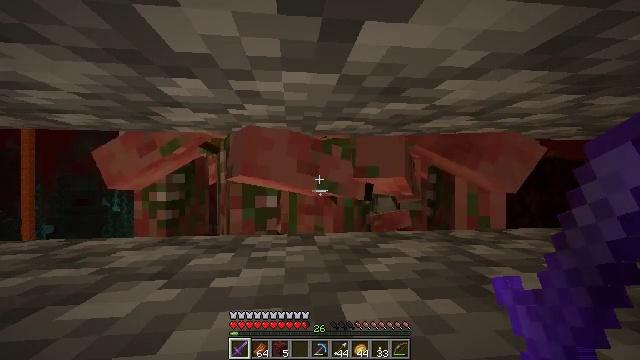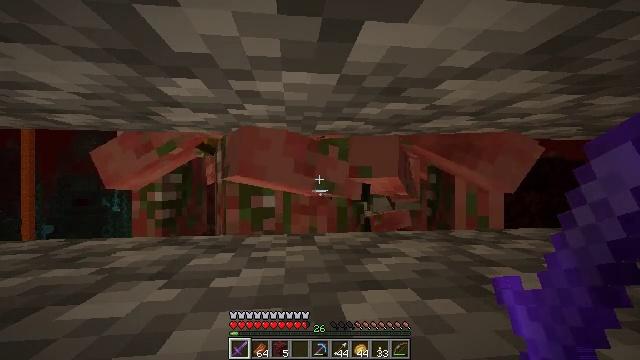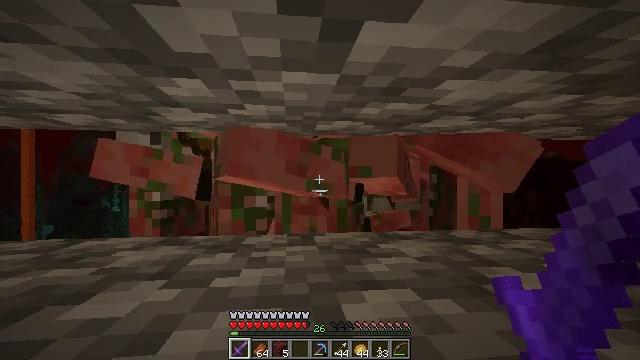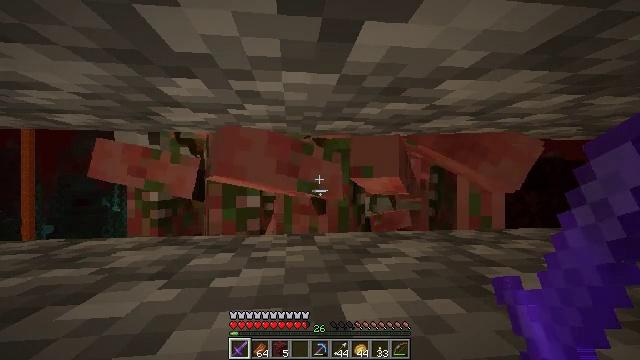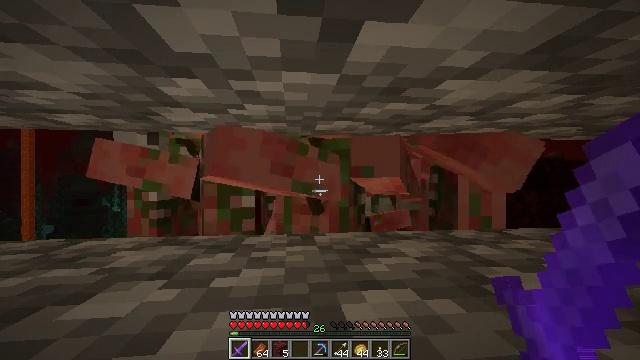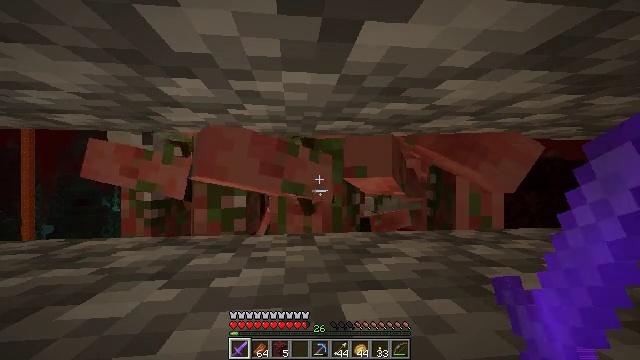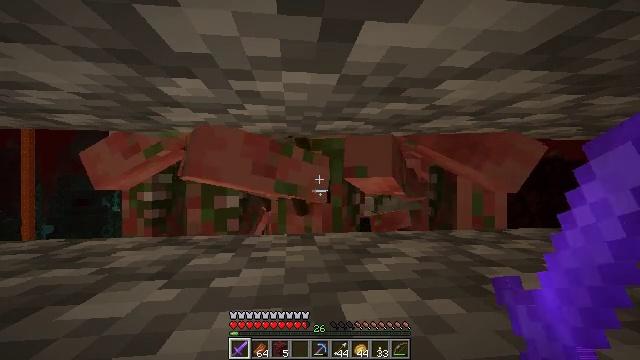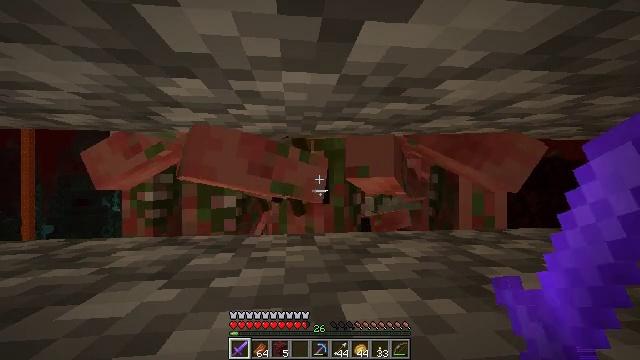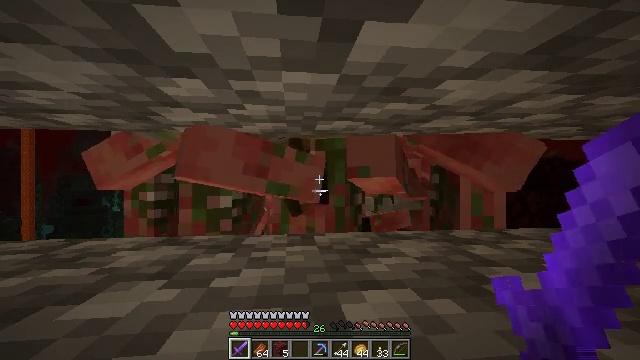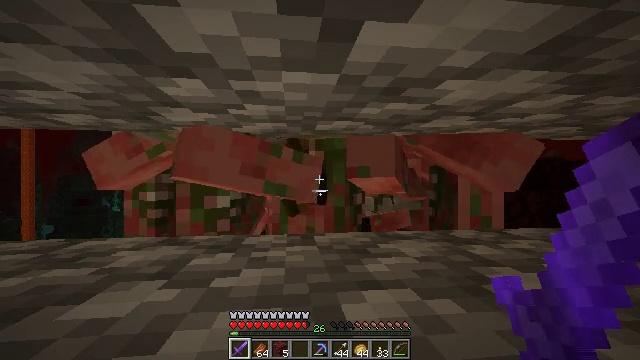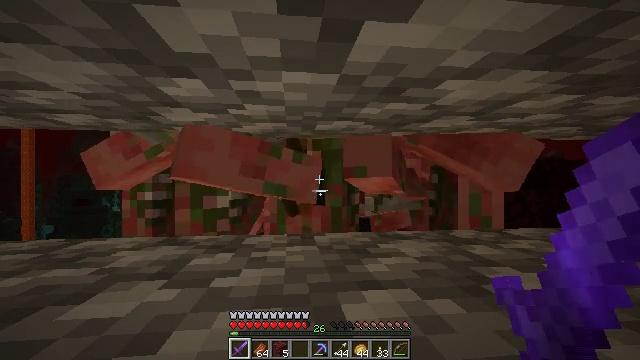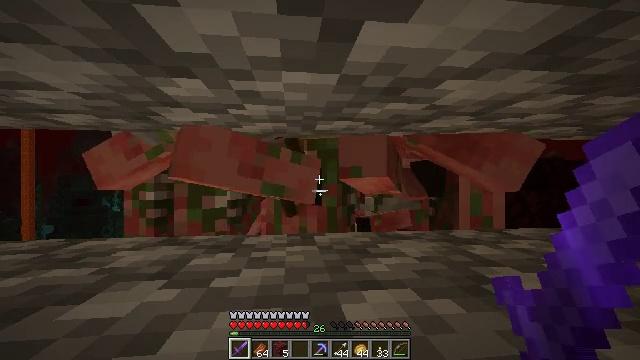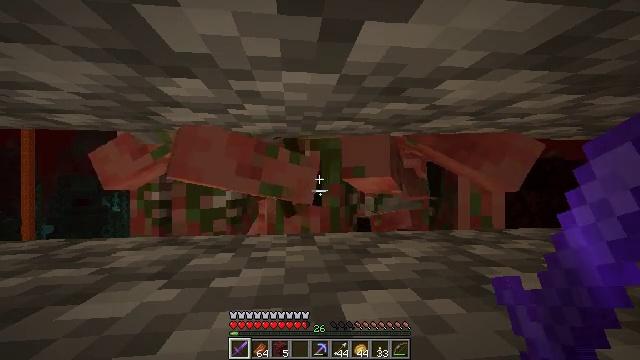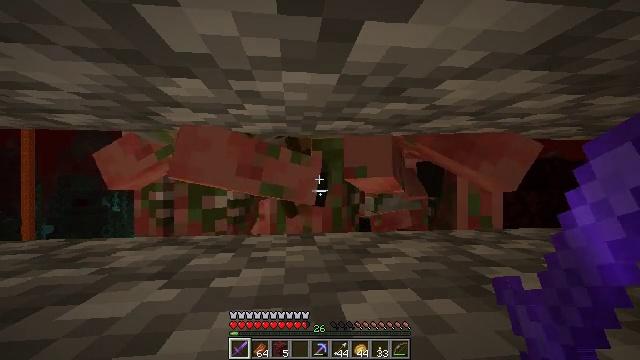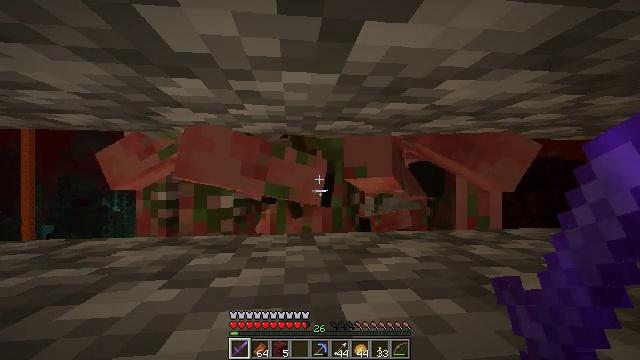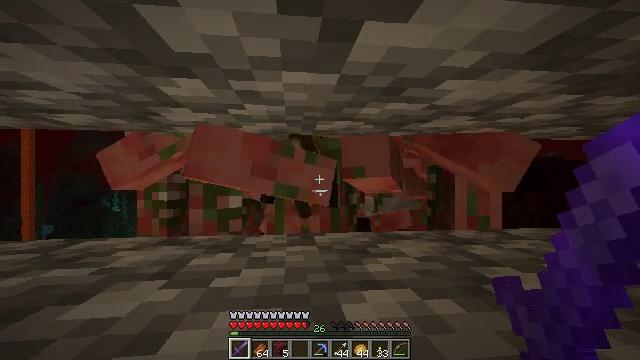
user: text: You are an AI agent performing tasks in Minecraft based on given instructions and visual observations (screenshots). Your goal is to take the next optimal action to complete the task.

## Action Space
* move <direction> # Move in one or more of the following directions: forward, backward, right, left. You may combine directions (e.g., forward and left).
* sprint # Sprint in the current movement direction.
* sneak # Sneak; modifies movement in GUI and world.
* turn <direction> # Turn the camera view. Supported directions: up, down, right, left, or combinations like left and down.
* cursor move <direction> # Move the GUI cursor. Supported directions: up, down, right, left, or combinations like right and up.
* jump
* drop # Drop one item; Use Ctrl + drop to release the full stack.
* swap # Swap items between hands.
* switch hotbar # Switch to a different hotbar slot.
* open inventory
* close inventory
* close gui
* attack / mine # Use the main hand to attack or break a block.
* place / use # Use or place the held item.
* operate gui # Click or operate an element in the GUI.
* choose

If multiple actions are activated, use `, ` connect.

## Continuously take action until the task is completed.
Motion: motion action
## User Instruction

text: Combat the zombified piglin.
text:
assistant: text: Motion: no_op
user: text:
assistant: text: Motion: no_op
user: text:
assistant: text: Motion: no_op
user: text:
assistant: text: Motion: no_op
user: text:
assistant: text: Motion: no_op
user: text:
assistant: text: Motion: no_op
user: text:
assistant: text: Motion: no_op
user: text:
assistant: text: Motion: no_op
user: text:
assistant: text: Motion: no_op
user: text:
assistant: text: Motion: no_op
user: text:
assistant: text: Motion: no_op
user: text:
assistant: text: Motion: no_op
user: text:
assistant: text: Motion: no_op
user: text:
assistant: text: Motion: no_op
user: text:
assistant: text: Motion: no_op
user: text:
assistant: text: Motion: no_op
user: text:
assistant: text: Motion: no_op
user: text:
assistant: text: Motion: no_op
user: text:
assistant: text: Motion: no_op
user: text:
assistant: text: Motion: no_op
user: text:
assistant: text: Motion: no_op
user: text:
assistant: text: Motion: no_op
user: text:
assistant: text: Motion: no_op
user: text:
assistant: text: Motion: no_op
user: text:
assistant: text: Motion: no_op
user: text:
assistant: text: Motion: no_op
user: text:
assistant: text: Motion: no_op
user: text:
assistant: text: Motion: no_op
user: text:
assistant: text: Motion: no_op
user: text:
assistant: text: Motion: no_op